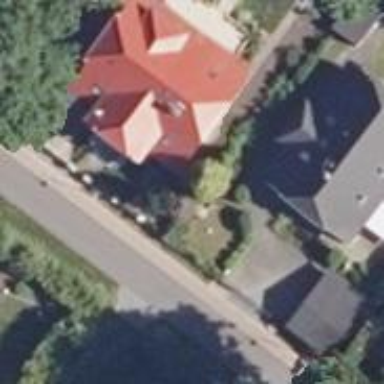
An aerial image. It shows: Simple and straightforward house.